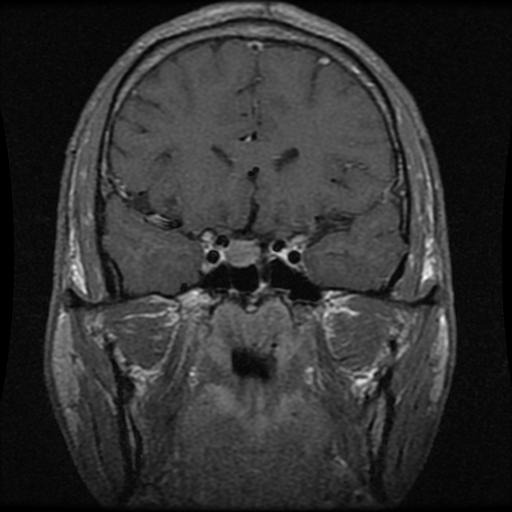
Label: pituitary